Запаянная снизу стеклянная пробирка длиной $152~см$ удерживается в вертикальном положении. Верхняя половина пробирки заполнена ртутью, нижняя - воздухом. Воздух медленно нагревают.
Какое количество теплоты необходимо передать воздуху, чтобы всю ртуть вытеснить из пробирки?
Изобразите на графике, как изменяется молярная теплоемкость воздуха в течение этого процесса. Атмосферное давление $p_0 = 760~мм.~рт.ст$.
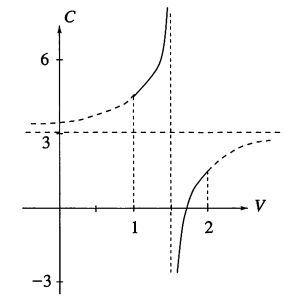
Ответ: $$Q=\frac{27}{16}
u R$$
Темы:
T, ★★, Термодинамика, Теплоемкость, Первое начало термодинамики, 200 задач